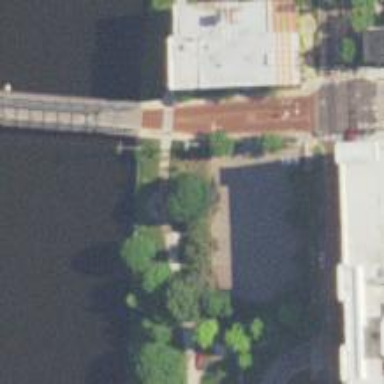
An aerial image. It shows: Footway bridge with truss structure.